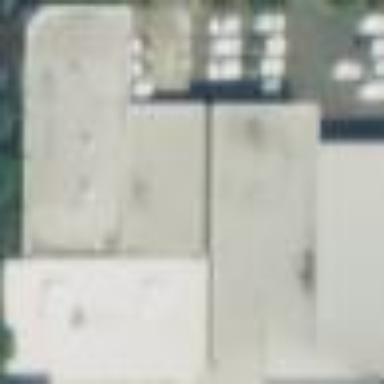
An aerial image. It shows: Building.